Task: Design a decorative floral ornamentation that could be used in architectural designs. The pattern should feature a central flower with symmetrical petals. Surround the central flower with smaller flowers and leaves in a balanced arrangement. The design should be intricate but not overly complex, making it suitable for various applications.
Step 1697:
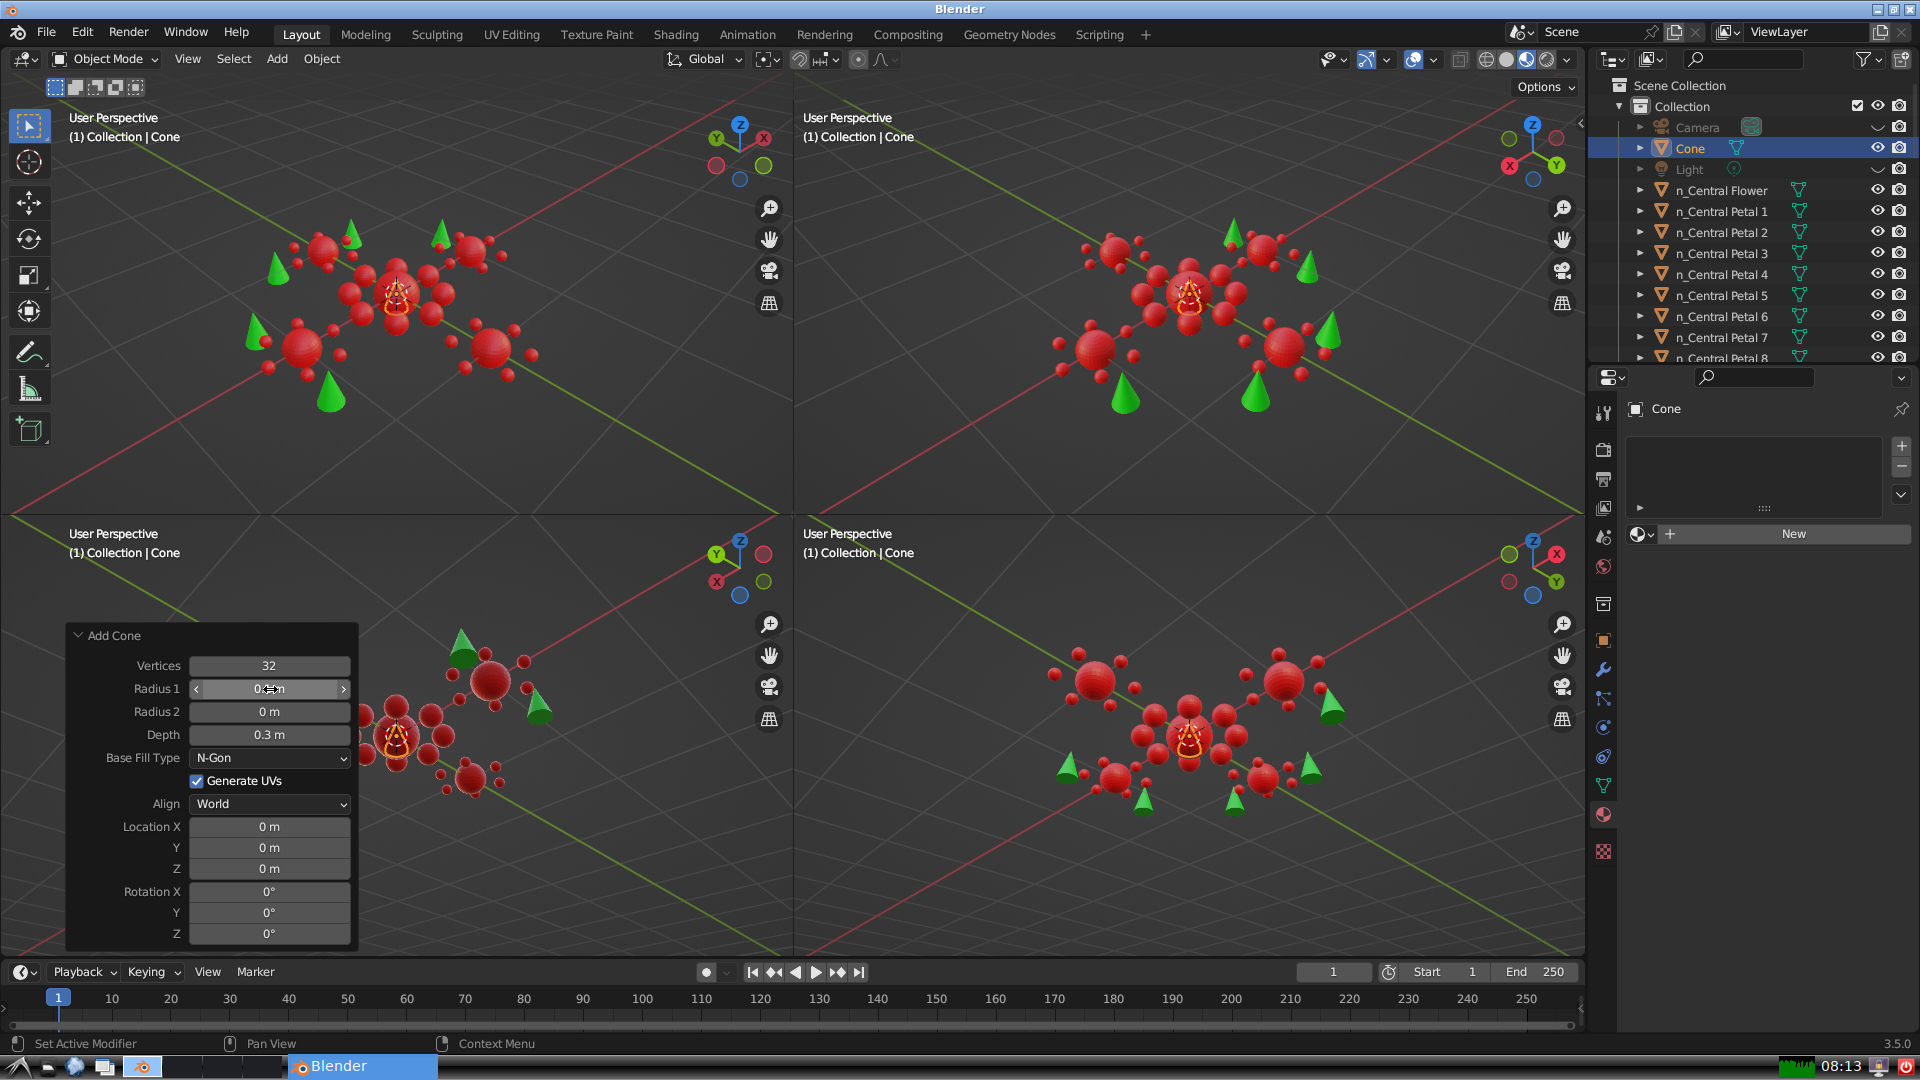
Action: {"mouse_move": [270, 712]}